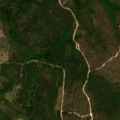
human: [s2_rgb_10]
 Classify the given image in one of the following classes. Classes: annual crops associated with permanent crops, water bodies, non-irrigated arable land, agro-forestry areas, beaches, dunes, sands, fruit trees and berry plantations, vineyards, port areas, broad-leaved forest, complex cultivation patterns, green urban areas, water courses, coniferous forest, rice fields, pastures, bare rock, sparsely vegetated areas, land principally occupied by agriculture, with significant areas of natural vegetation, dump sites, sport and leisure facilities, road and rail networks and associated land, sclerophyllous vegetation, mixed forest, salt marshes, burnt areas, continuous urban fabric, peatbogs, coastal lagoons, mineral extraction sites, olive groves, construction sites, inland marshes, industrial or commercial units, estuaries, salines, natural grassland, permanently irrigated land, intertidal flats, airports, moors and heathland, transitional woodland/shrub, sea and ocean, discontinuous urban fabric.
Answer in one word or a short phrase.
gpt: coniferous forest, transitional woodland/shrub